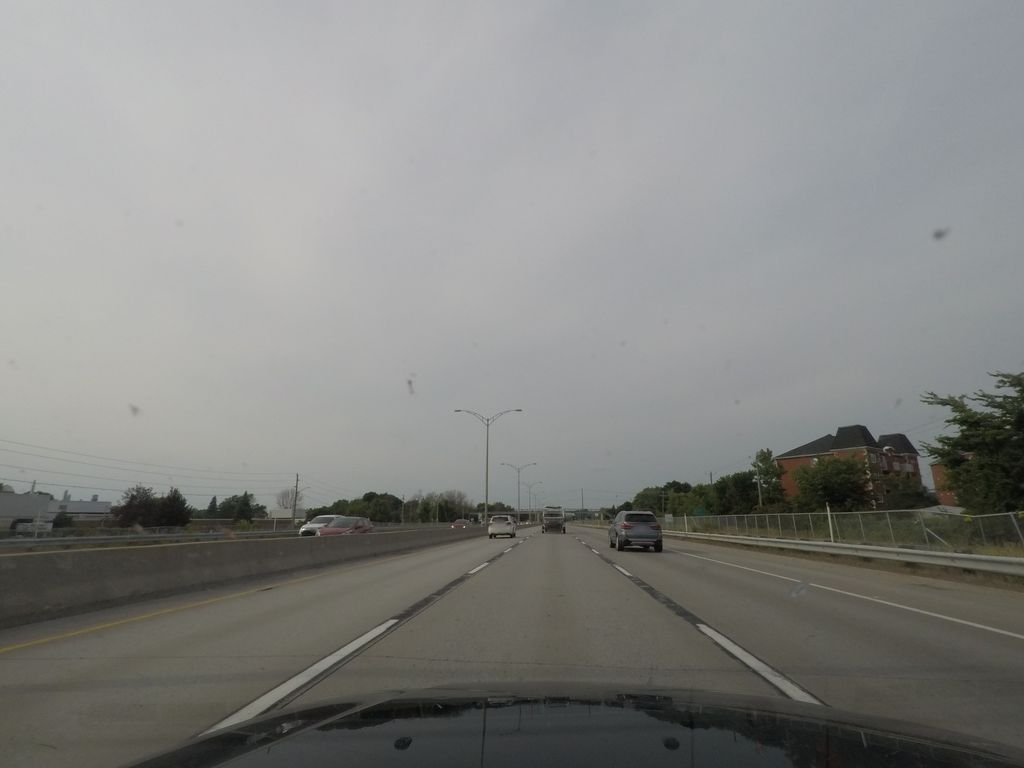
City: montreal